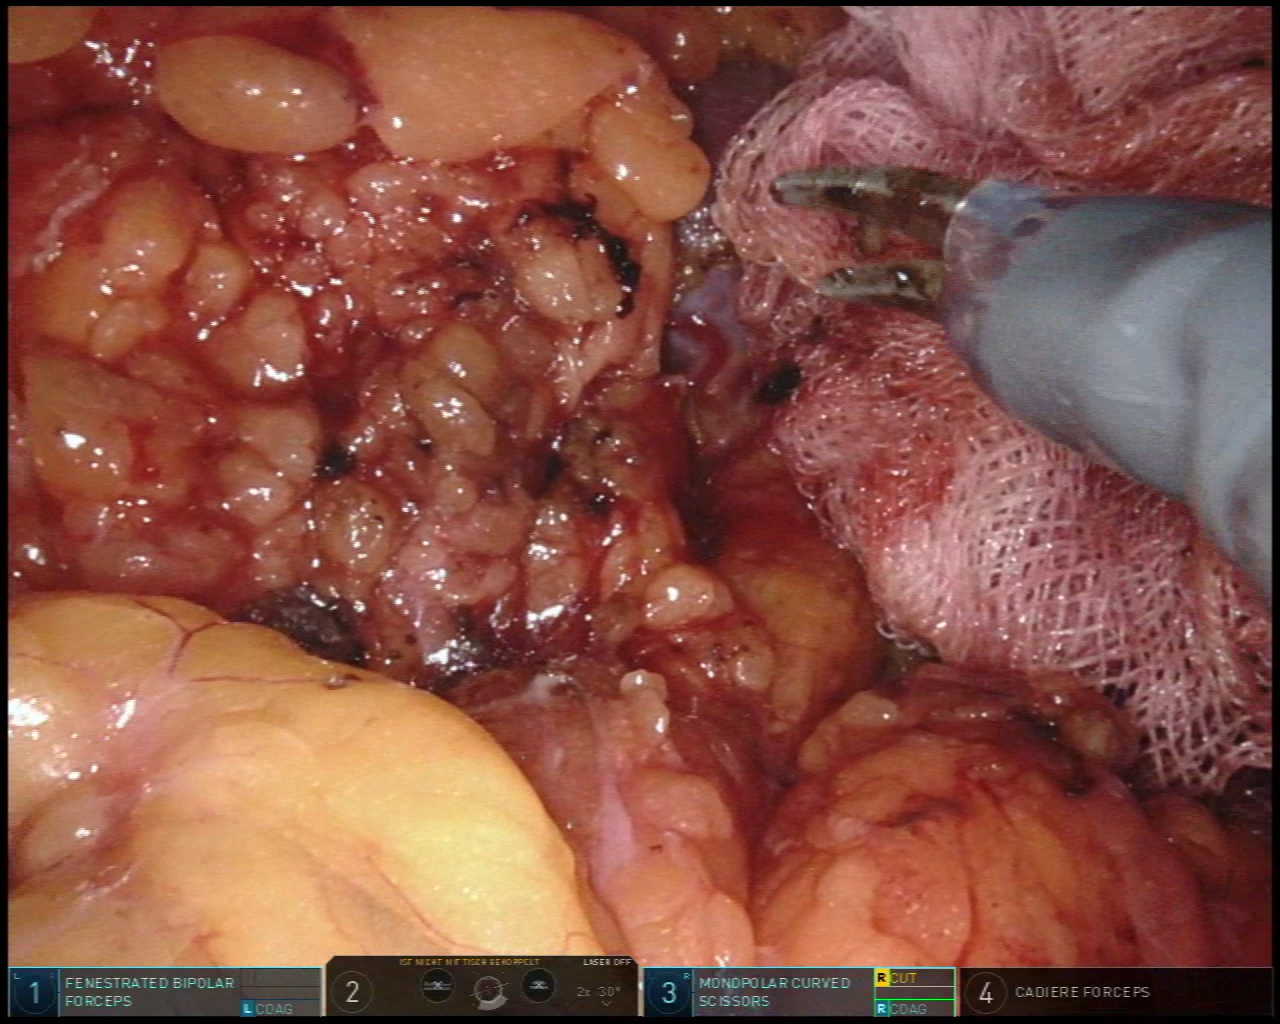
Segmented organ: spleen
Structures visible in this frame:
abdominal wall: no
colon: no
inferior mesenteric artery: no
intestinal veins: no
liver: no
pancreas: no
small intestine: no
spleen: yes
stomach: no
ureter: no
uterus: no
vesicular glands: no